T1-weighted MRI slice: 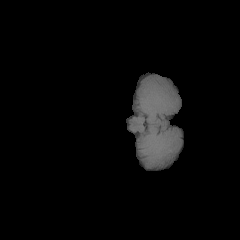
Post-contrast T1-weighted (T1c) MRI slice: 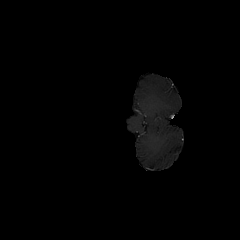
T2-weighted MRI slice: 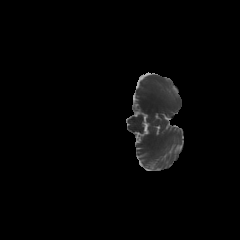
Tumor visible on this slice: no